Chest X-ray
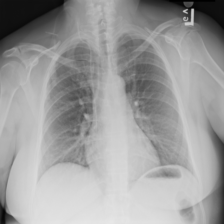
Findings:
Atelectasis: negative
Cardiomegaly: negative
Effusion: negative
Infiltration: negative
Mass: negative
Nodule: negative
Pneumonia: negative
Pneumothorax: negative
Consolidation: negative
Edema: negative
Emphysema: negative
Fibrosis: negative
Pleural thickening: negative
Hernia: negative